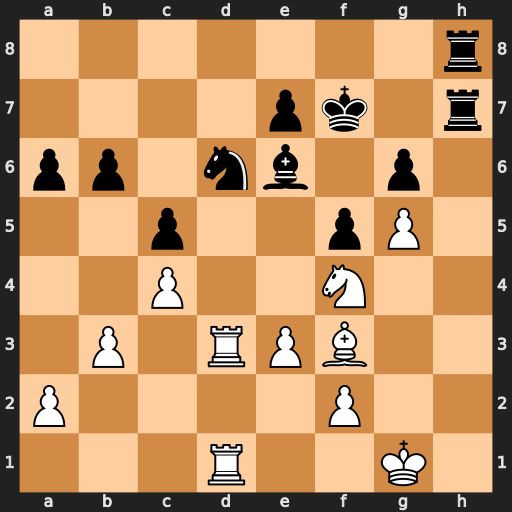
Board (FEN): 7r/4pk1r/pp1nb1p1/2p2pP1/2P2N2/1P1RPB2/P4P2/3R2K1
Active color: w
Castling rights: -
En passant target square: -
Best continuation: Rxd6 exd6 Rxd6